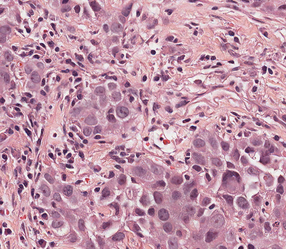
Tumor epithelial tissue: yes
Tumor-associated stroma tissue: yes
Normal tissue: no